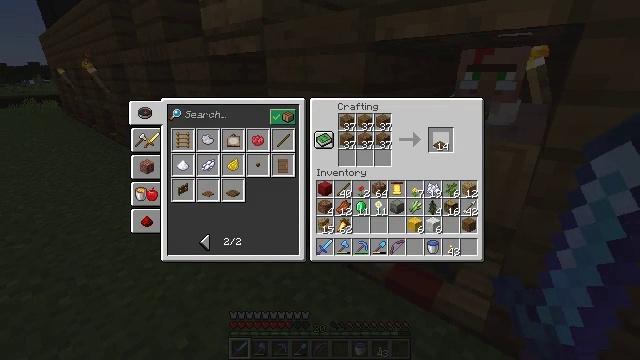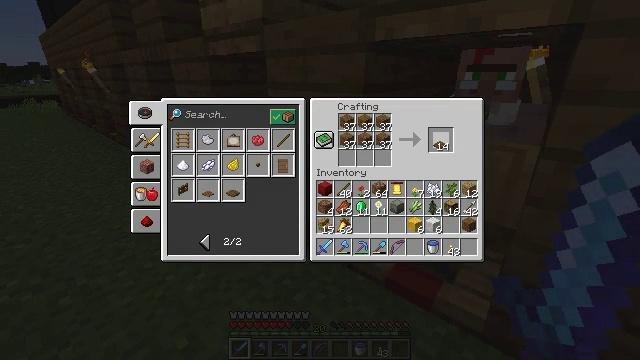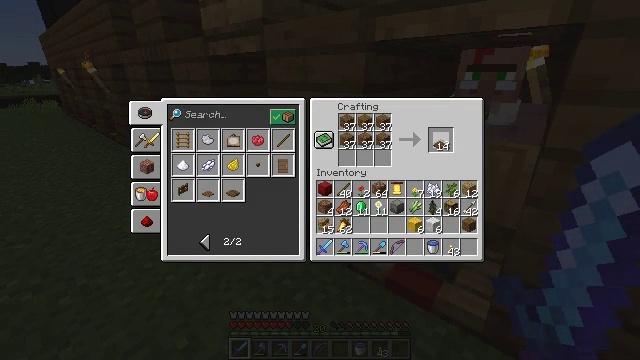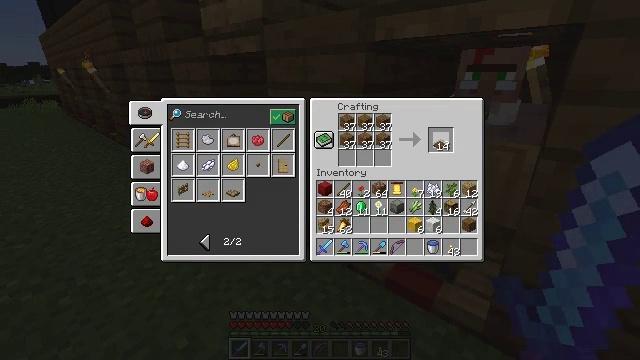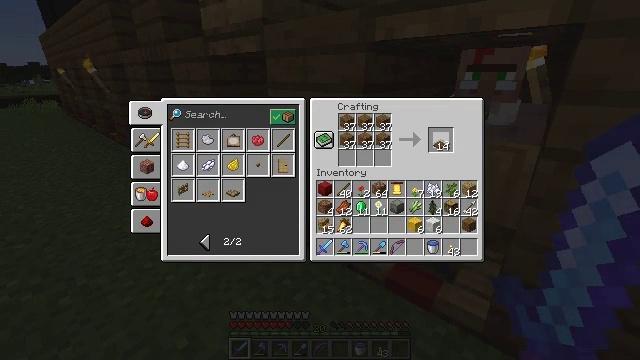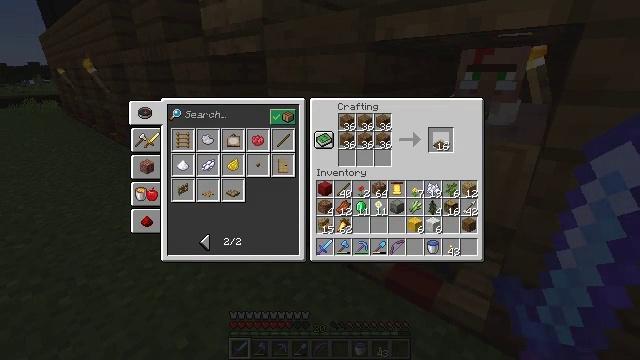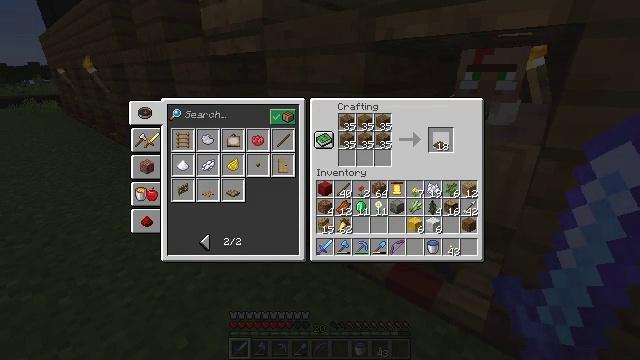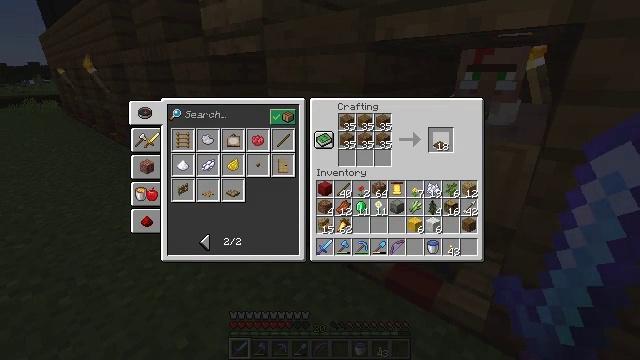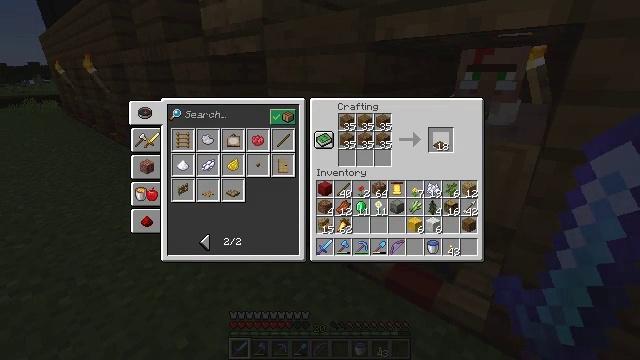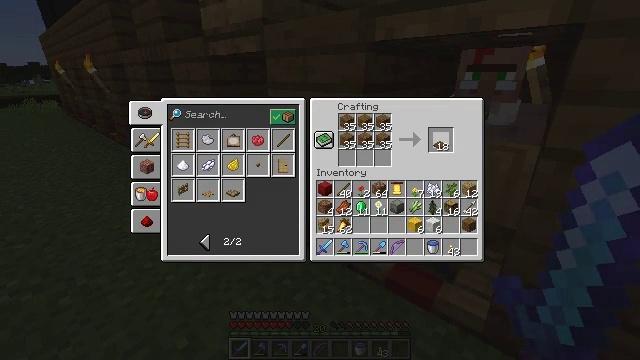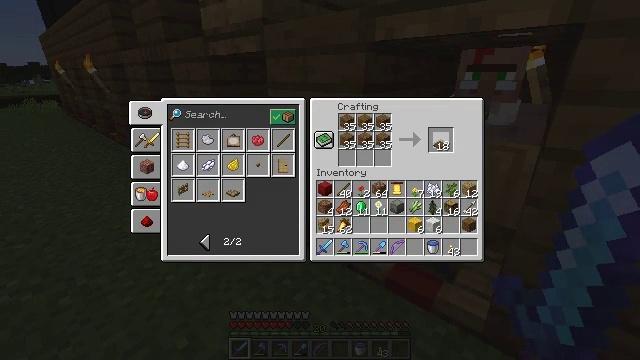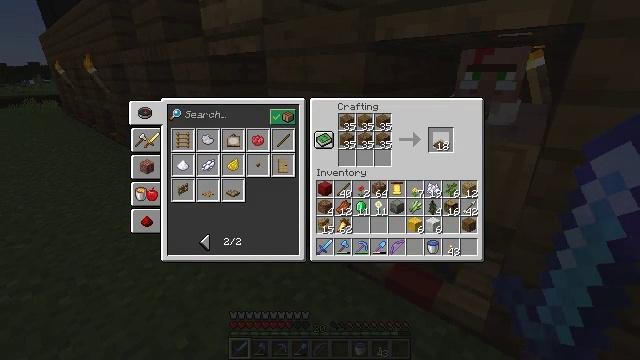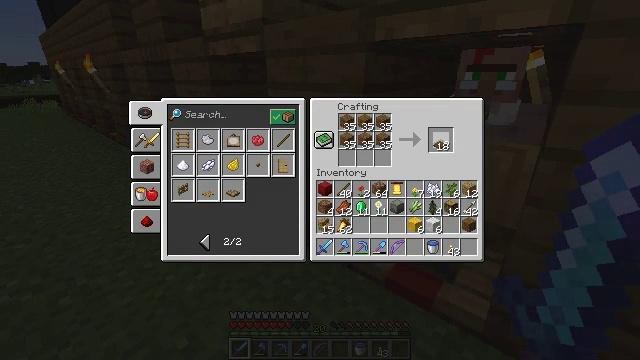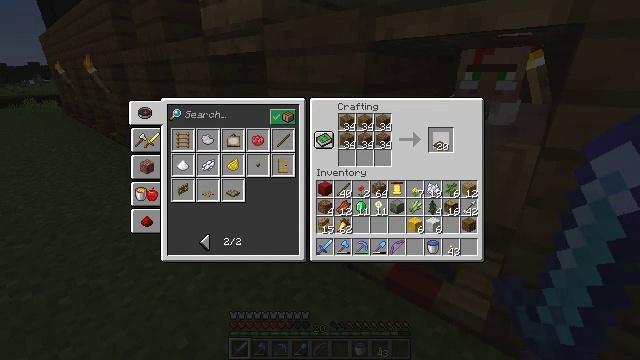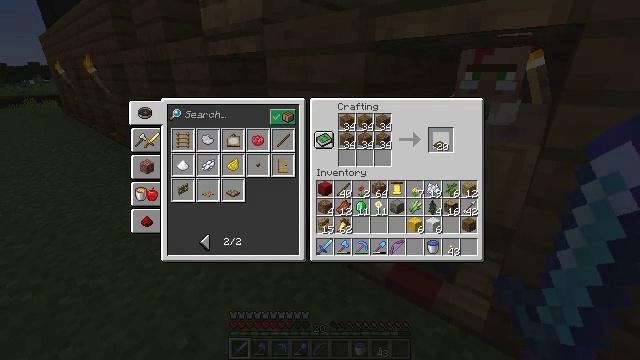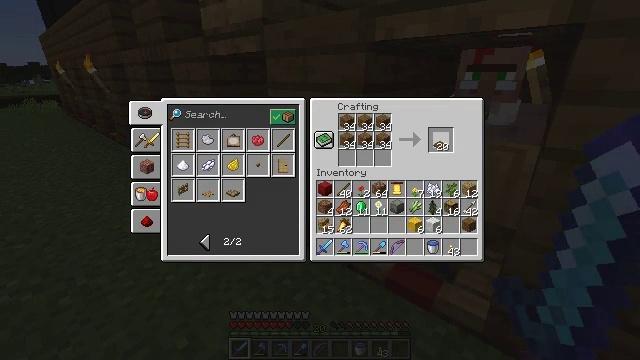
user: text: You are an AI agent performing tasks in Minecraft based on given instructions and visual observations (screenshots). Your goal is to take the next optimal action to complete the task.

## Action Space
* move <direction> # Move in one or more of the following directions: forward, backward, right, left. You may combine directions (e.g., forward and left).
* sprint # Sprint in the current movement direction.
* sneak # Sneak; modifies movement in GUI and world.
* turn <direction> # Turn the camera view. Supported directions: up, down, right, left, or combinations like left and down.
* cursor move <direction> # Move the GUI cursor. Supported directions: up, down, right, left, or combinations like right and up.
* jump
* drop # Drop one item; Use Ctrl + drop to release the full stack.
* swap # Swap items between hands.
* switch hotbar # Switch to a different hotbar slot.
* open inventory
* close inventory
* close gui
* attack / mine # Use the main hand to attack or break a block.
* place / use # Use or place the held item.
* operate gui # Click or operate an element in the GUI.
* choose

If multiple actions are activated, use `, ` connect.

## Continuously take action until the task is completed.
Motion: motion action
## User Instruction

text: Use the crafting table to make a spruce trapdoor with spruce planks.
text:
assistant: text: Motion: no_op
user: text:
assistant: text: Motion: no_op
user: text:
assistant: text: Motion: no_op
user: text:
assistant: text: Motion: operate gui
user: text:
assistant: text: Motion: operate gui
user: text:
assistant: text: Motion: no_op
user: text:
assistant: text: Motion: no_op
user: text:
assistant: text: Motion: no_op
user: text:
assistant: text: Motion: no_op
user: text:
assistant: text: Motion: operate gui
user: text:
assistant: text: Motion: operate gui
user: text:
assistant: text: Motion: operate gui
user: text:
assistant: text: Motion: no_op
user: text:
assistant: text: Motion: no_op
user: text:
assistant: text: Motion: no_op
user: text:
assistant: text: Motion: no_op
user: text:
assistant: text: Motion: no_op
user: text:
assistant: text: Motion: no_op